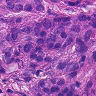
Metastatic tissue present: yes